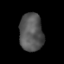
Tissue: lung
Cell type: Epithelial cells
Senescence score: 0.1803
Nuclear area (px): 877
Mean DAPI intensity: 86.217